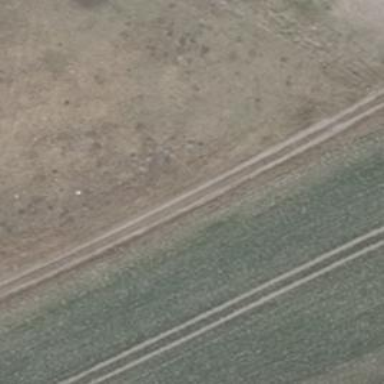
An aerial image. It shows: Sandy track with grade3 tracktype.